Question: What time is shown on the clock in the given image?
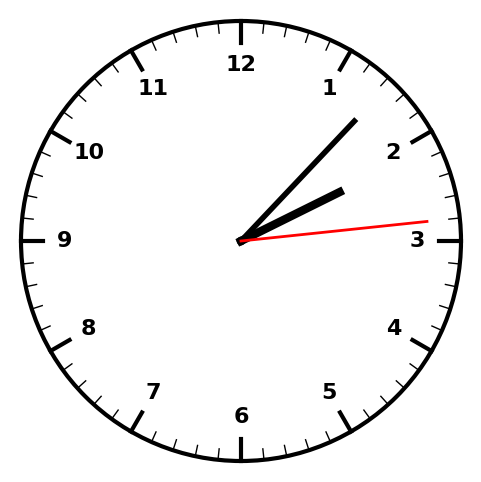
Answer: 02:07:14